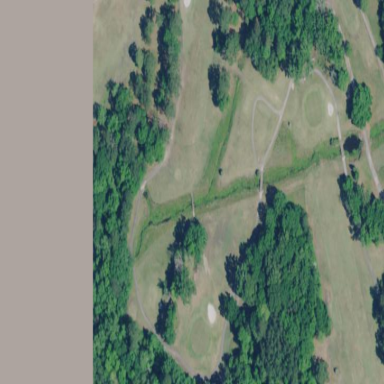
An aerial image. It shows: Rough area on grassy golf course.